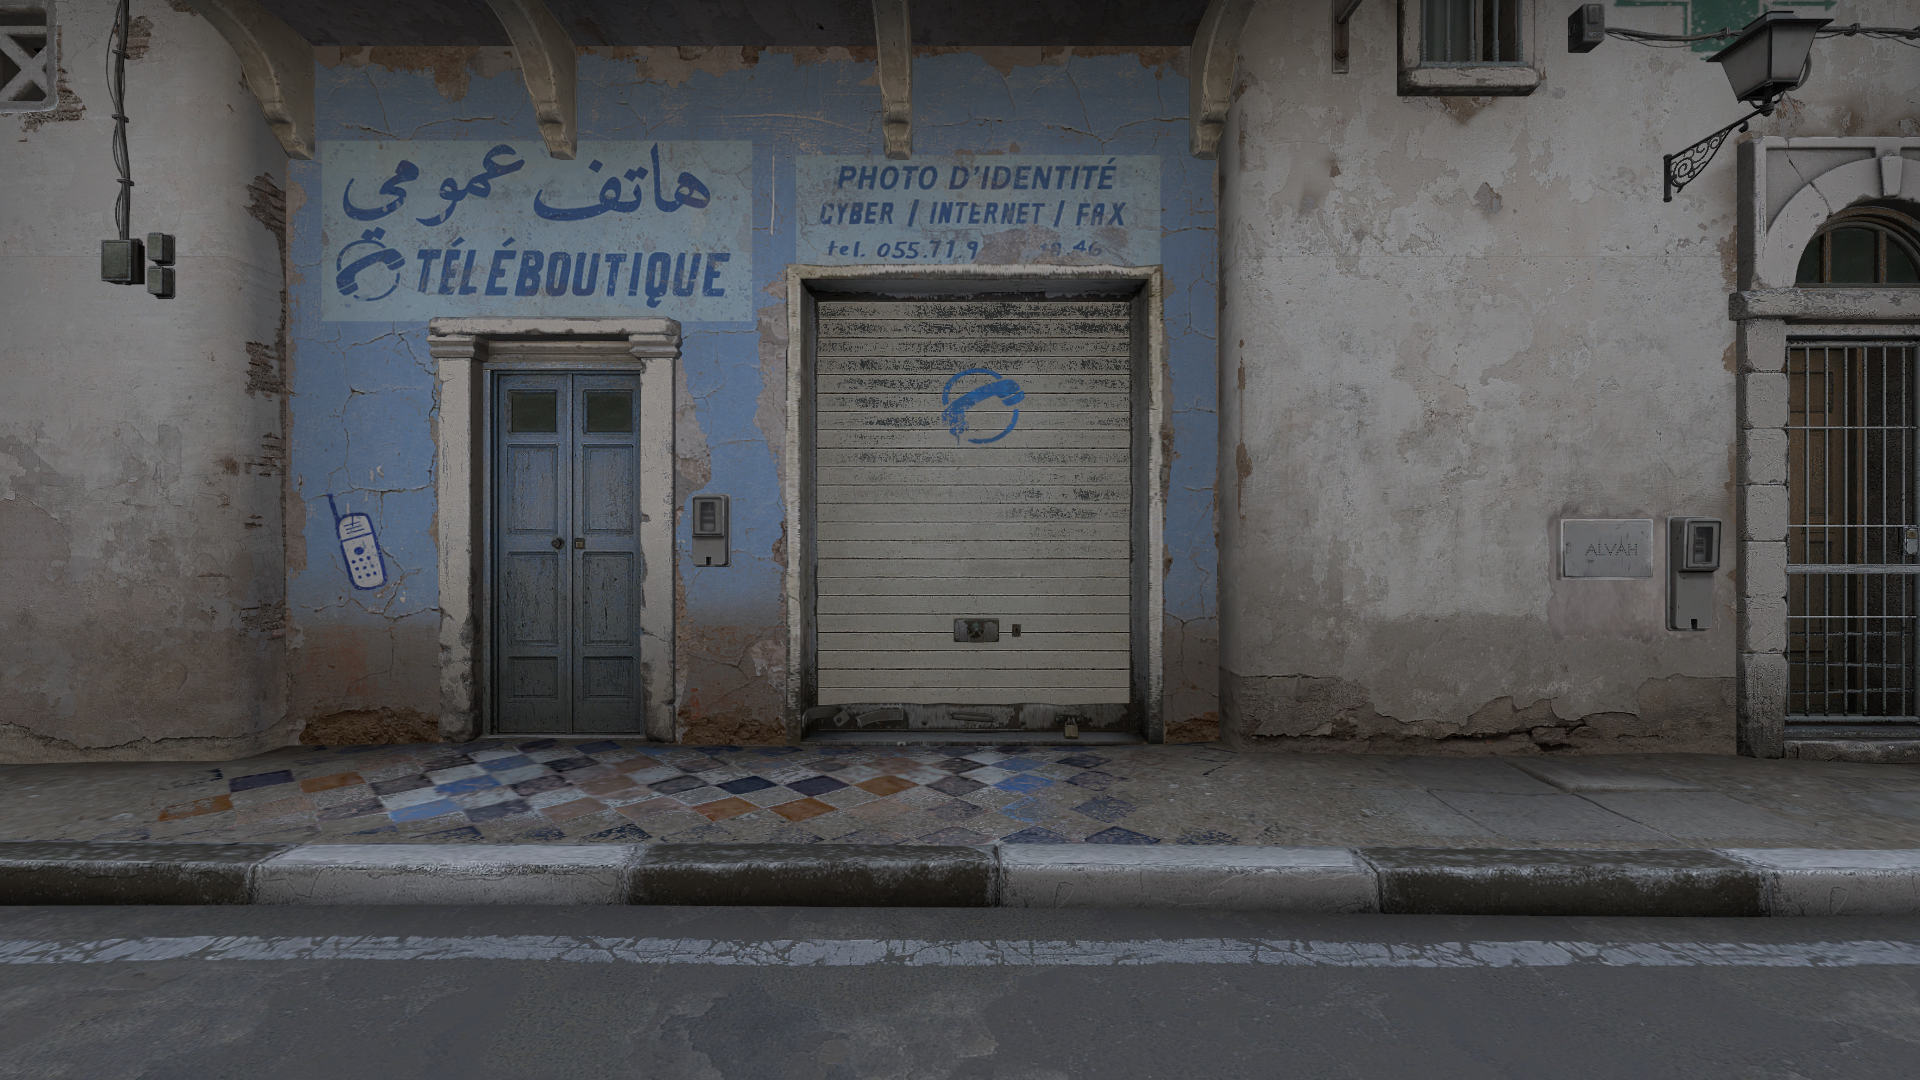
Map: de_dust2